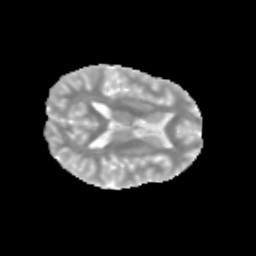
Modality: MD
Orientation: axial
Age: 13
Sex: female
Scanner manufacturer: siemens
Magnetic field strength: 3 T
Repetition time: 3.8 s
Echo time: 0.07 s